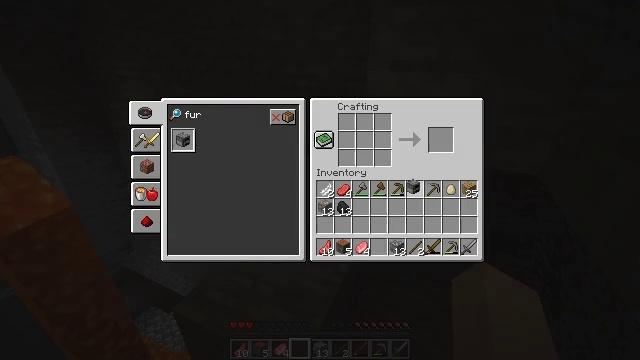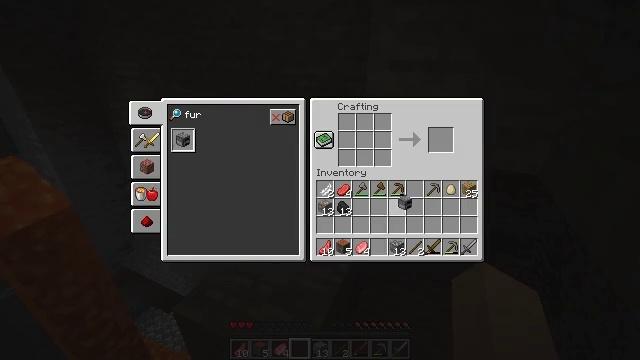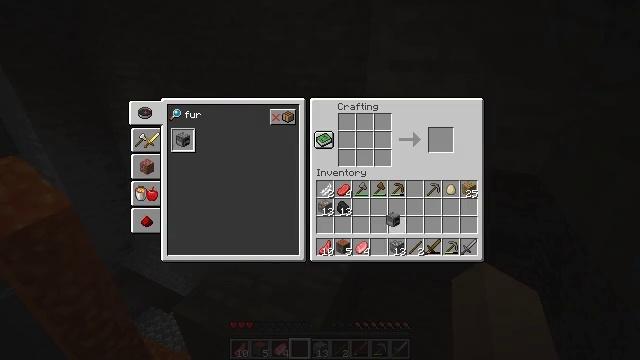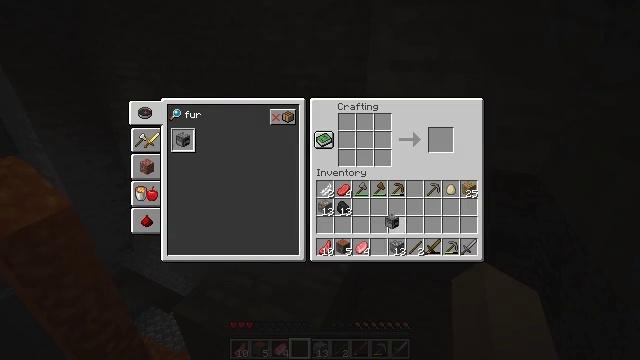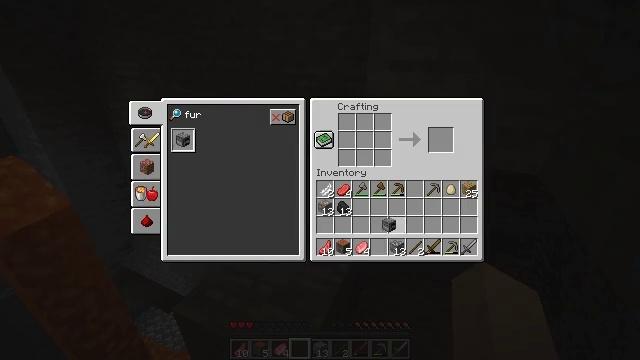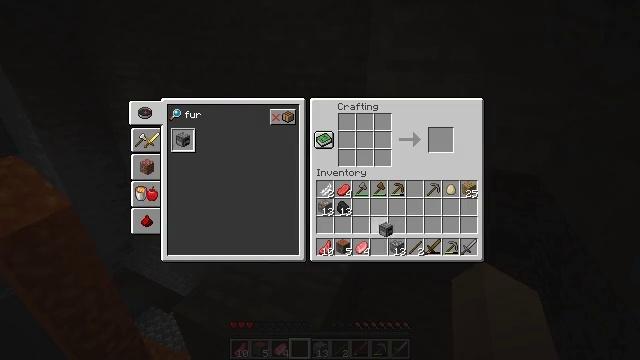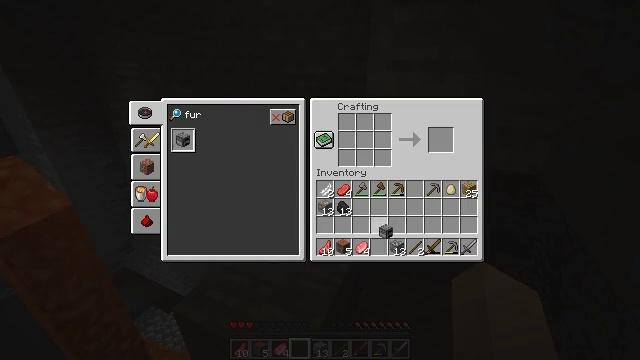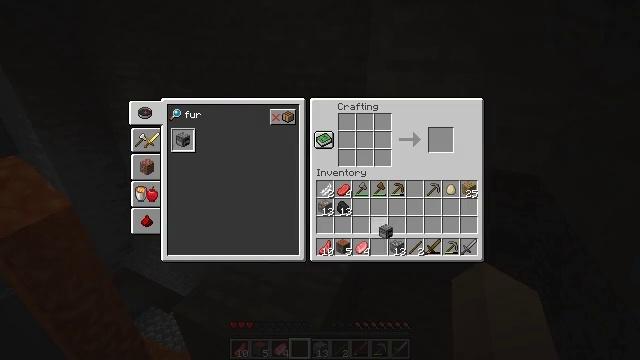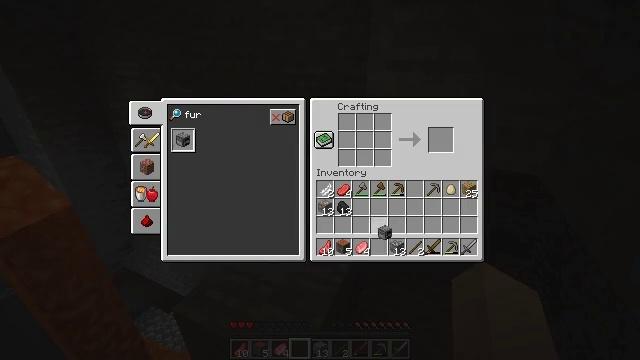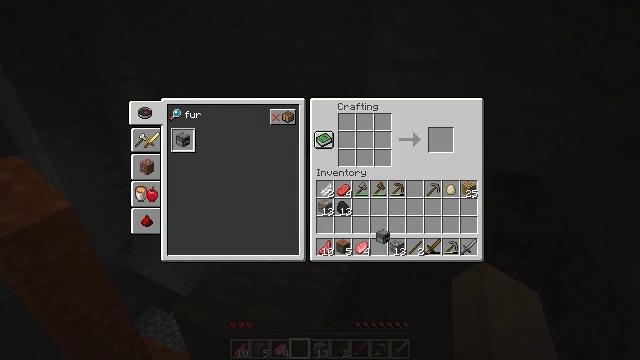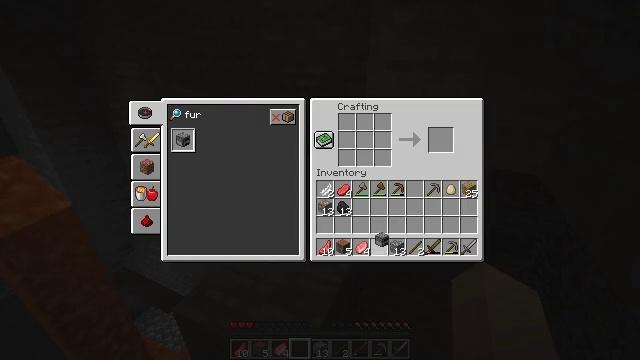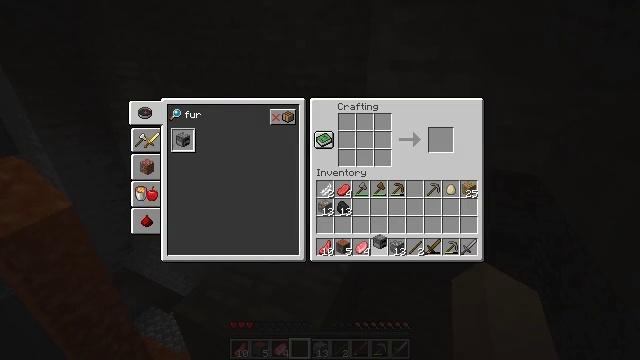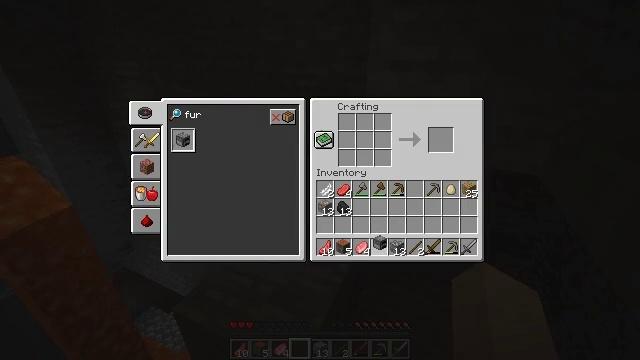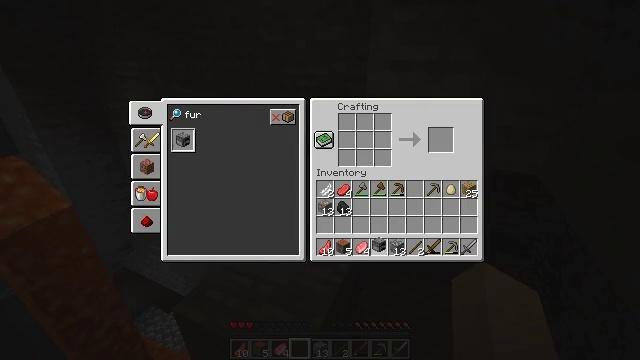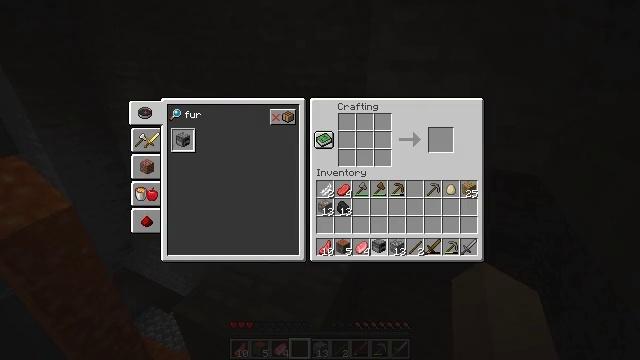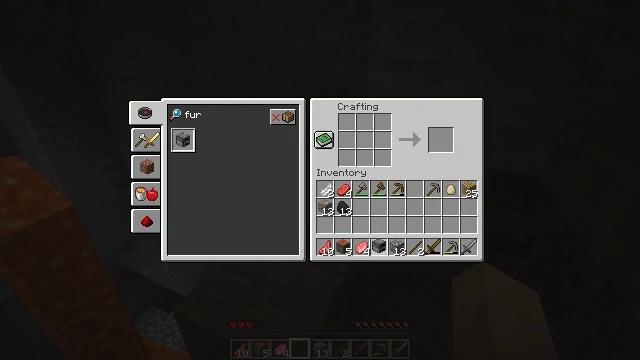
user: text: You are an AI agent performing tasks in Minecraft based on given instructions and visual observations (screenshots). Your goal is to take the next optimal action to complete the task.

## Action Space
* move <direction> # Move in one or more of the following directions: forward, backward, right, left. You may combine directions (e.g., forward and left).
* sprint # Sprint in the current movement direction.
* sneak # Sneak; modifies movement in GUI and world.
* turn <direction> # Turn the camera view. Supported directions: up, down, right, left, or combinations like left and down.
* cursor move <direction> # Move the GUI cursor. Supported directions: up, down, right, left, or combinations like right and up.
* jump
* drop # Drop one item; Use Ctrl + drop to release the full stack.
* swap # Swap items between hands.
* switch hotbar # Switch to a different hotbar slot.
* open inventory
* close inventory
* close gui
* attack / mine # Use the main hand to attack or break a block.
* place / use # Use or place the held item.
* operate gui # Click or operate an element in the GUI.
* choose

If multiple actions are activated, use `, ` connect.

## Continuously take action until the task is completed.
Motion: motion action
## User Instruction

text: Recycle the crafting table.
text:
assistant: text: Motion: cursor move left and down, open gui
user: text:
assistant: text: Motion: cursor move left and down
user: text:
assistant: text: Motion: no_op
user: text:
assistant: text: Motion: no_op
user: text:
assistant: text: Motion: no_op
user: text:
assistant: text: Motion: no_op
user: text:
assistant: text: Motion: no_op
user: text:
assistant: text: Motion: no_op
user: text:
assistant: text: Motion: no_op
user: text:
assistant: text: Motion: no_op
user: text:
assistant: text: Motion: no_op
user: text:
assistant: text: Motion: no_op
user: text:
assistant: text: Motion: no_op
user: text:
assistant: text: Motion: no_op
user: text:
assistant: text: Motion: no_op
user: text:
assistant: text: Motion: no_op
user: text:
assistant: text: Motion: operate gui
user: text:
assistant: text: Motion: operate gui
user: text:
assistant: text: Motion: operate gui
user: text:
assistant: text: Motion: no_op
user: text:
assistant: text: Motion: no_op
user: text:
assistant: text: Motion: no_op
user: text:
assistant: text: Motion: no_op
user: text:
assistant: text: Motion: no_op
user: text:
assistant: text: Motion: no_op
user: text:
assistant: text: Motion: no_op
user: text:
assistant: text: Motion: no_op
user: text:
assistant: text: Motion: no_op
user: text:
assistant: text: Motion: no_op
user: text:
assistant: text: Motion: no_op